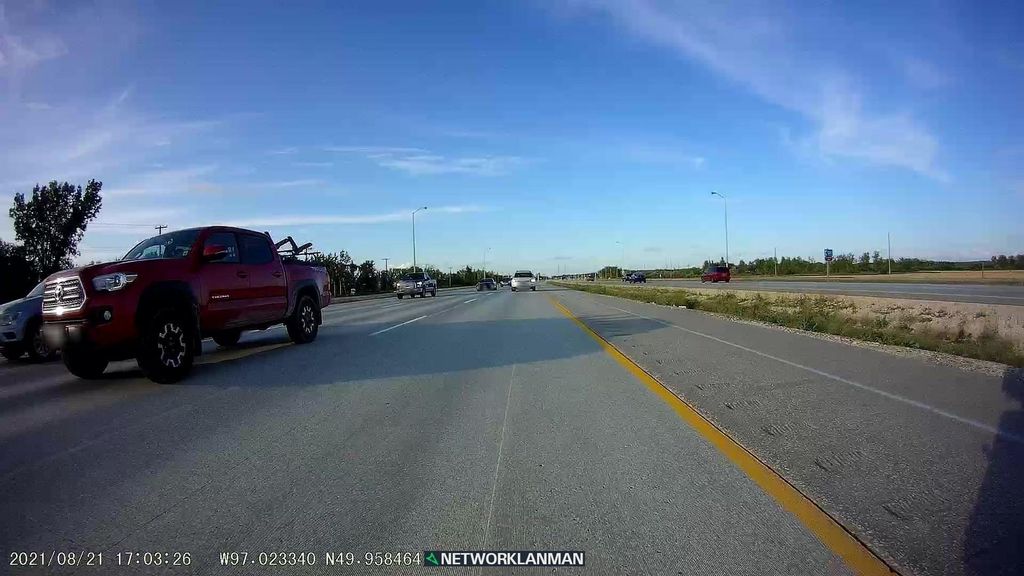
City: winnipeg